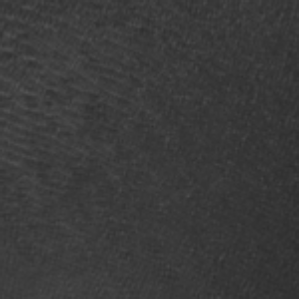
Label: frost